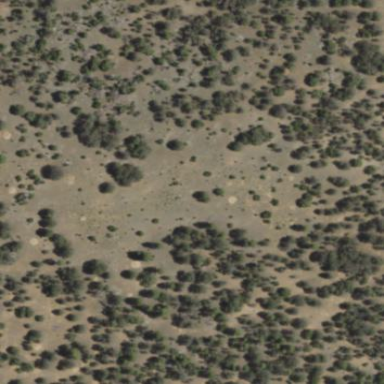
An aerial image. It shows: Area covered in scrub vegetation.